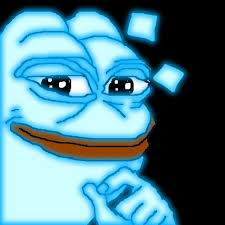
Label: 5_Pepe